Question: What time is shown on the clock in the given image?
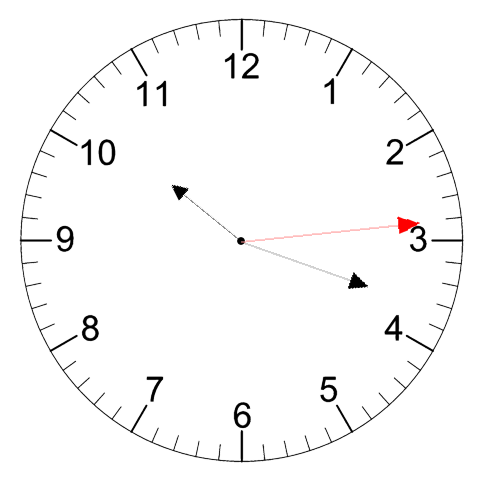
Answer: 10:18:14